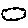
Label: cloud